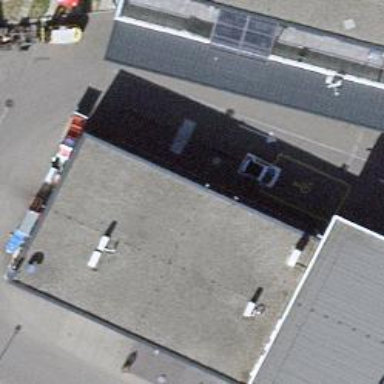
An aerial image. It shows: Fuel station.